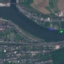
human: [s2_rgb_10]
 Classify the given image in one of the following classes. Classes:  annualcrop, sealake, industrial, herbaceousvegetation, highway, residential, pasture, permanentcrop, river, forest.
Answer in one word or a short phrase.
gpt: River